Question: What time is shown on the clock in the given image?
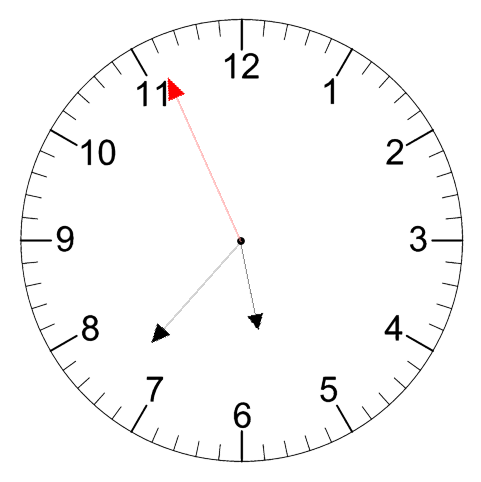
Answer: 05:36:56